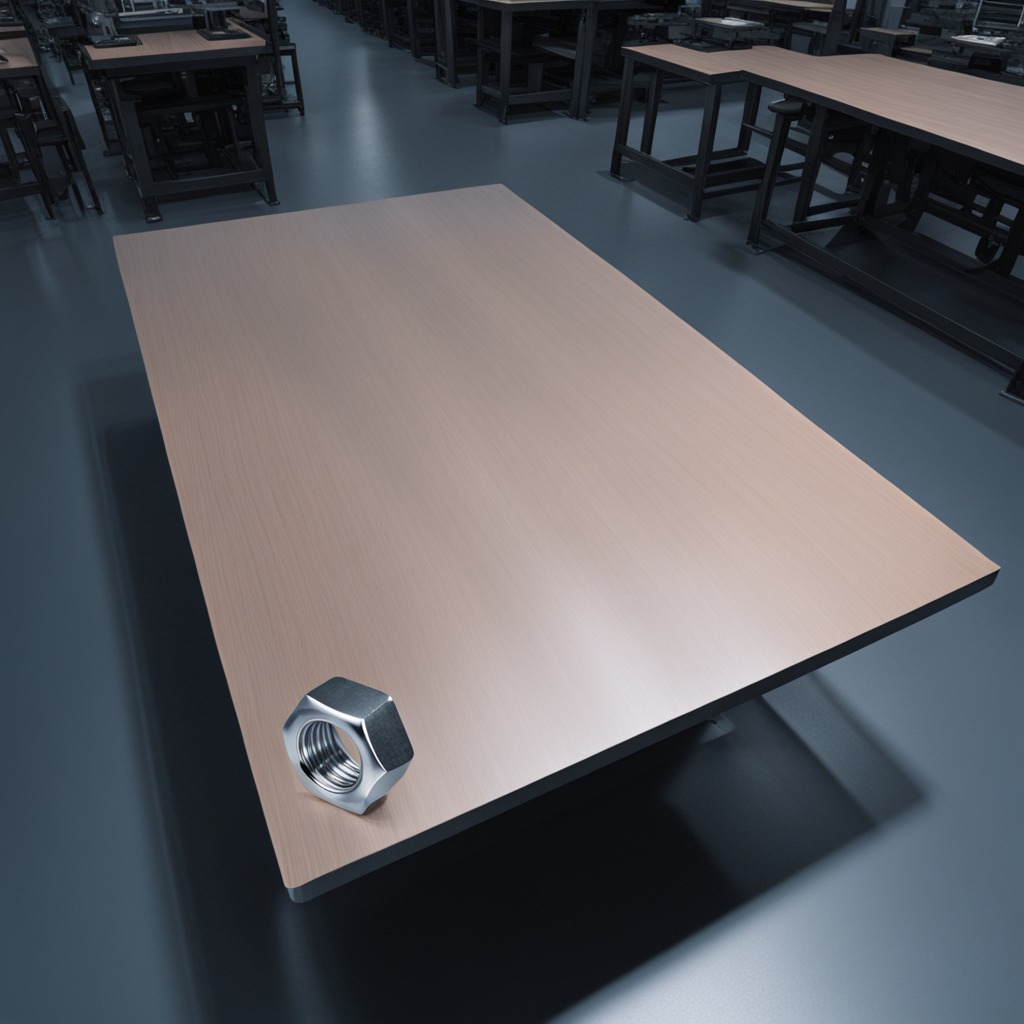
A metal nut is lying on the tabletop.